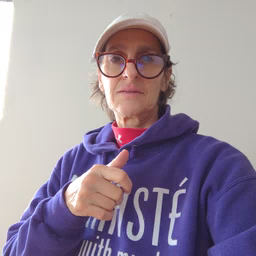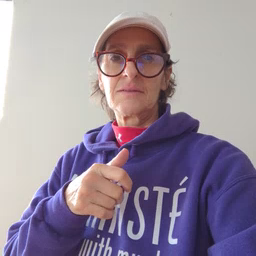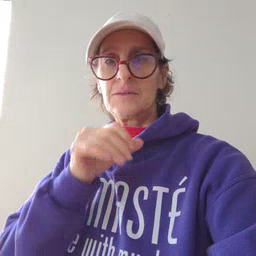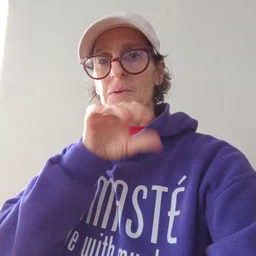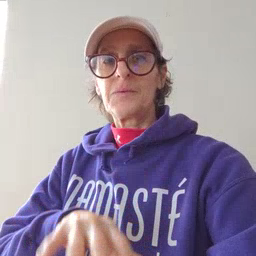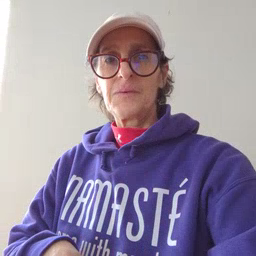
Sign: blow